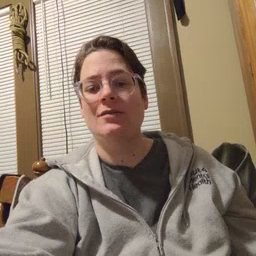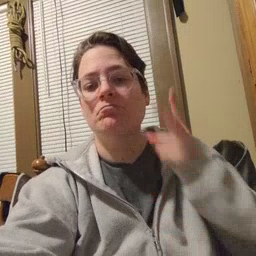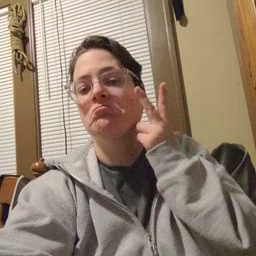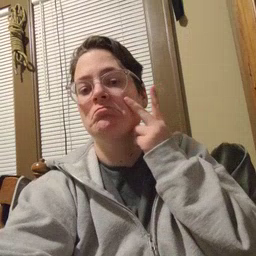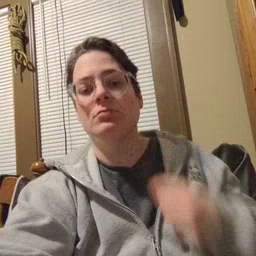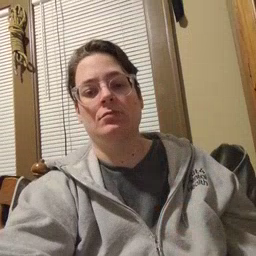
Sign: see